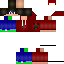
A male human skin with dark skin, wearing brown long hair dressed in a red hoodie and blue pants, featuring a closed mouth.